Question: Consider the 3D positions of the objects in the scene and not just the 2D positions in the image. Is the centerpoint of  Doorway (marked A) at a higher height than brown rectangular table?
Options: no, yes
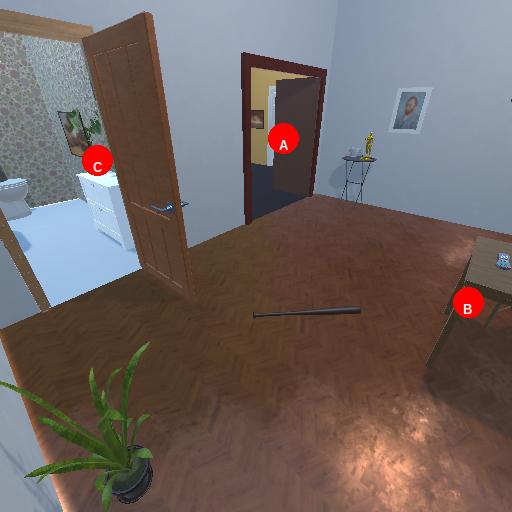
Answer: no